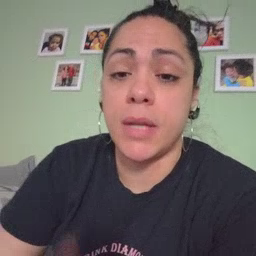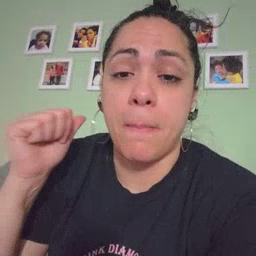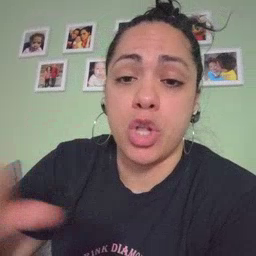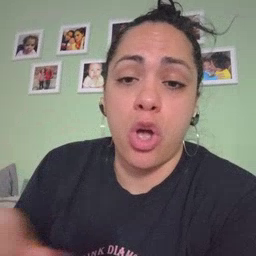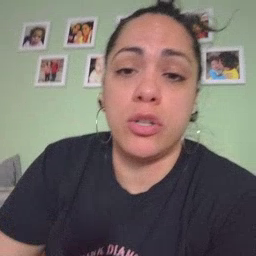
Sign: backyard